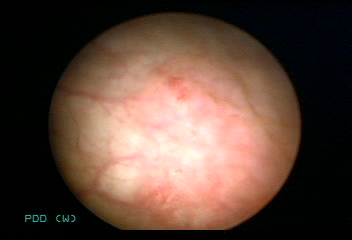
Modality: WLC
Class: Normal mucosa
Bladder cancer association: No